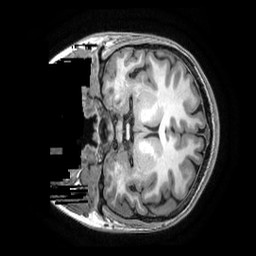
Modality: T1w
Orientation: coronal
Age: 25
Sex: female
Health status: healthy
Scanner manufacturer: ge